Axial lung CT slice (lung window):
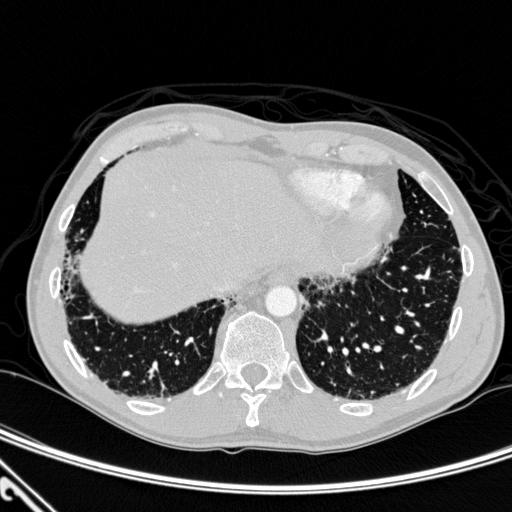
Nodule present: no